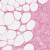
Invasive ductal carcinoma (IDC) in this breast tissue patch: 0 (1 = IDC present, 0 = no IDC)